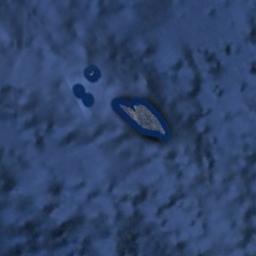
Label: island